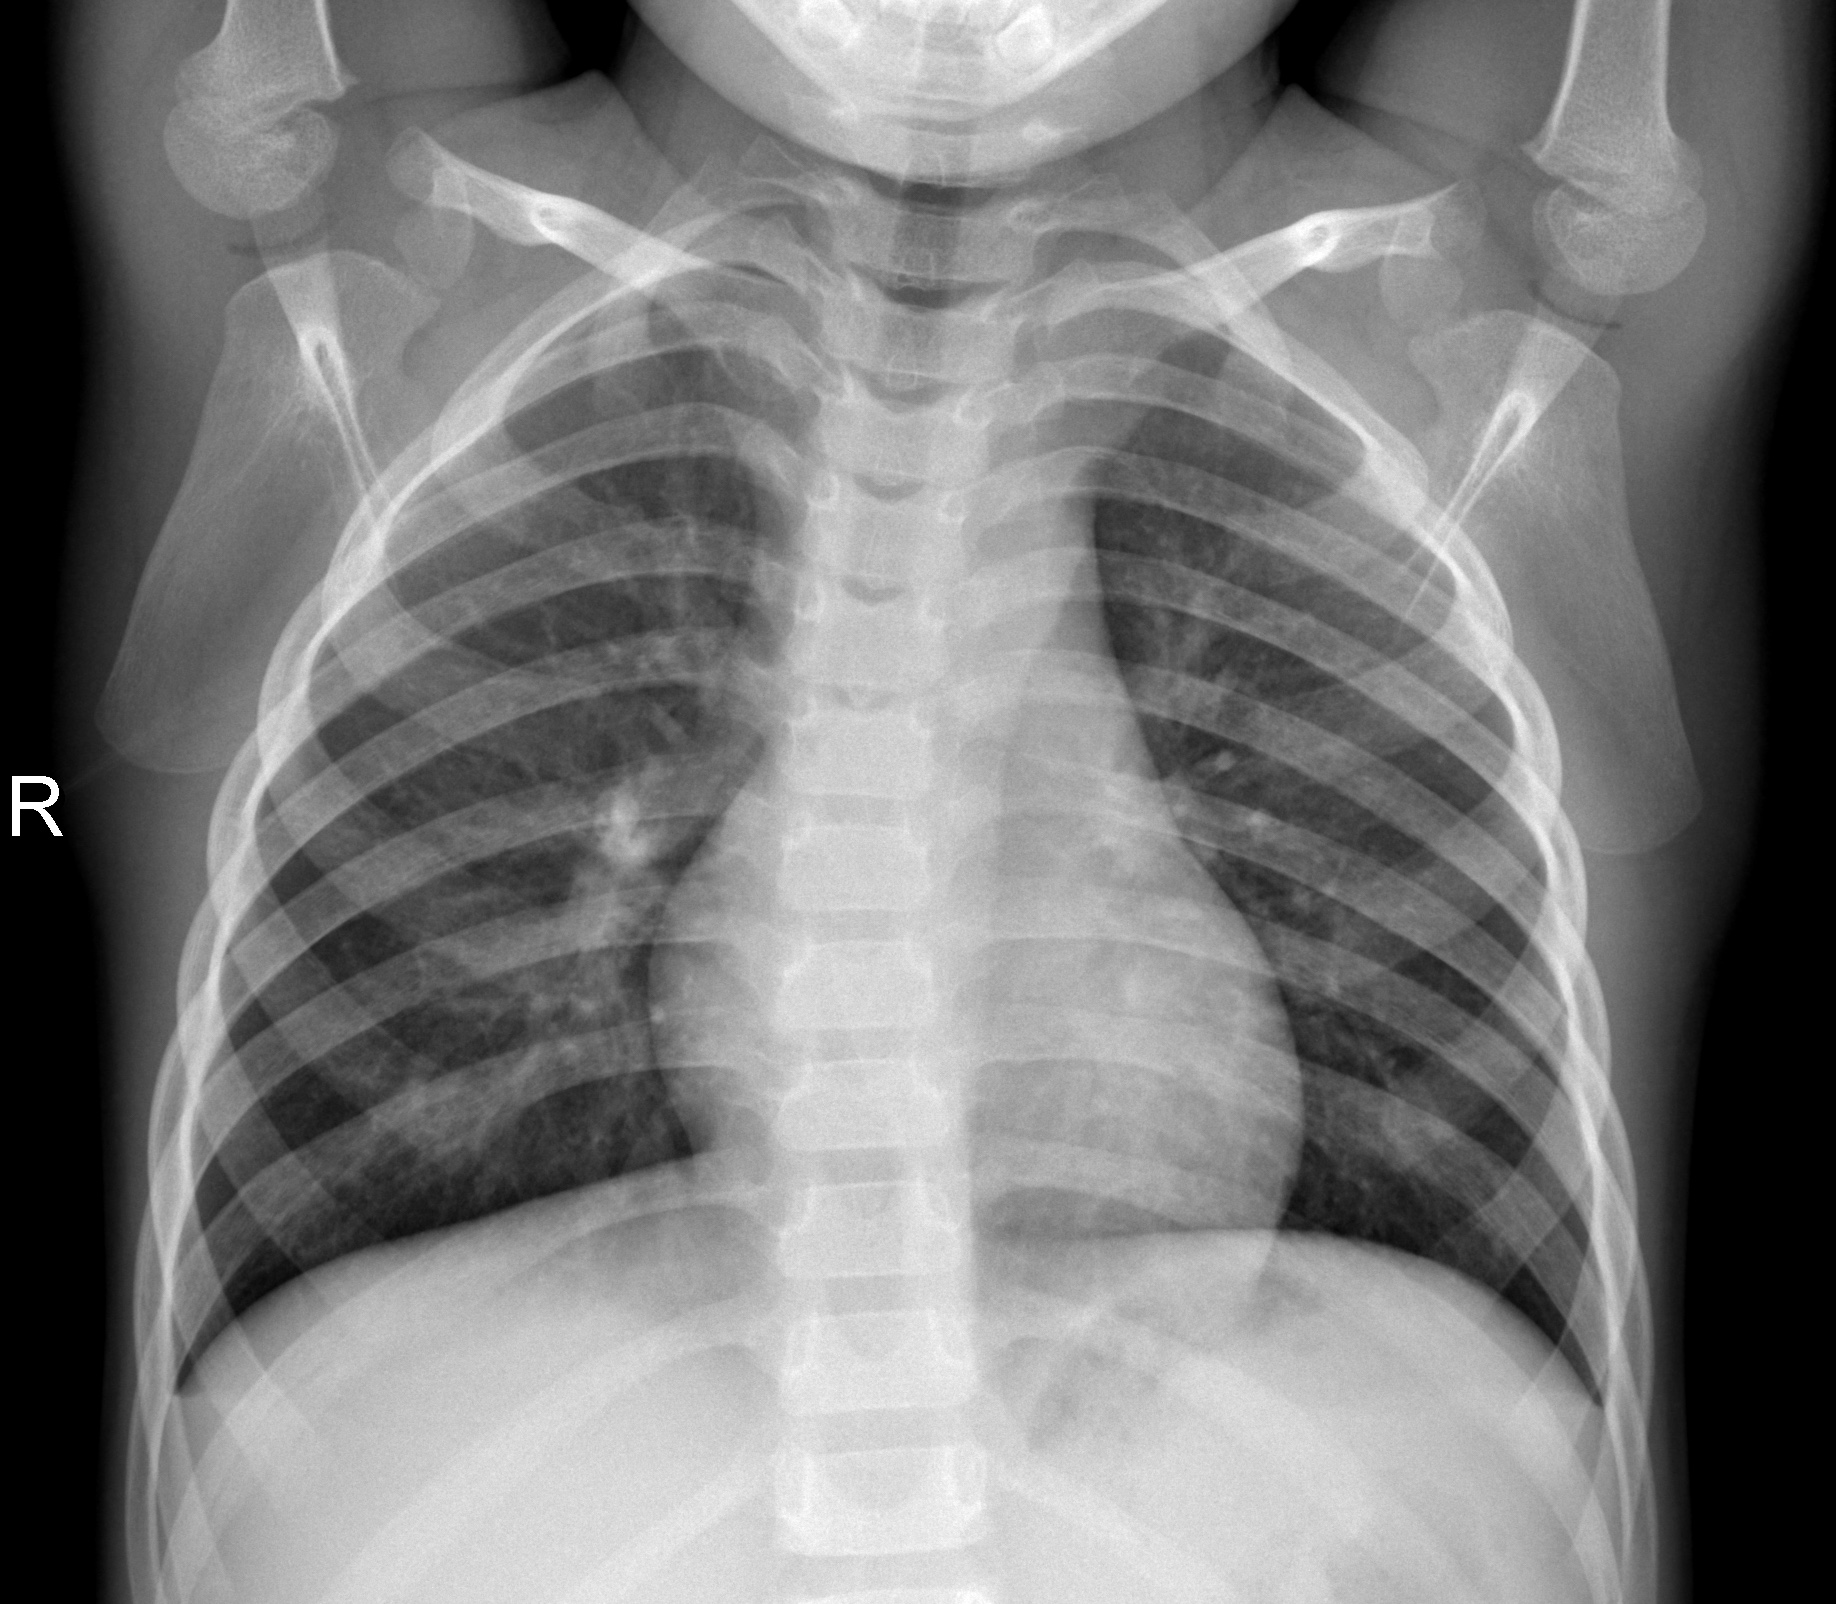
Diagnosis: NORMAL